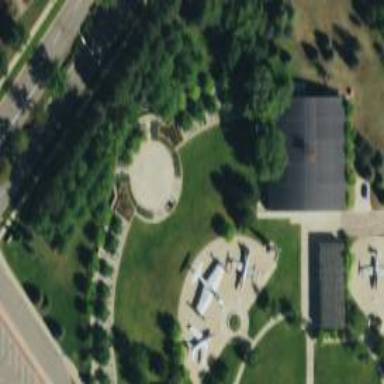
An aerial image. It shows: Memorial site with historic significance.